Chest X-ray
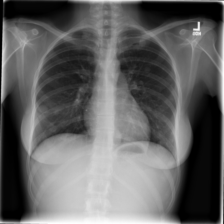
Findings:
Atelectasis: negative
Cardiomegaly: negative
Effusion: negative
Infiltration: negative
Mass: negative
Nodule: positive
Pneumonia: negative
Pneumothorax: negative
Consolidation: positive
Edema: negative
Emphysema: negative
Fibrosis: negative
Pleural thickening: negative
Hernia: negative